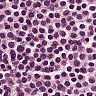
Metastatic tissue present: no